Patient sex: M
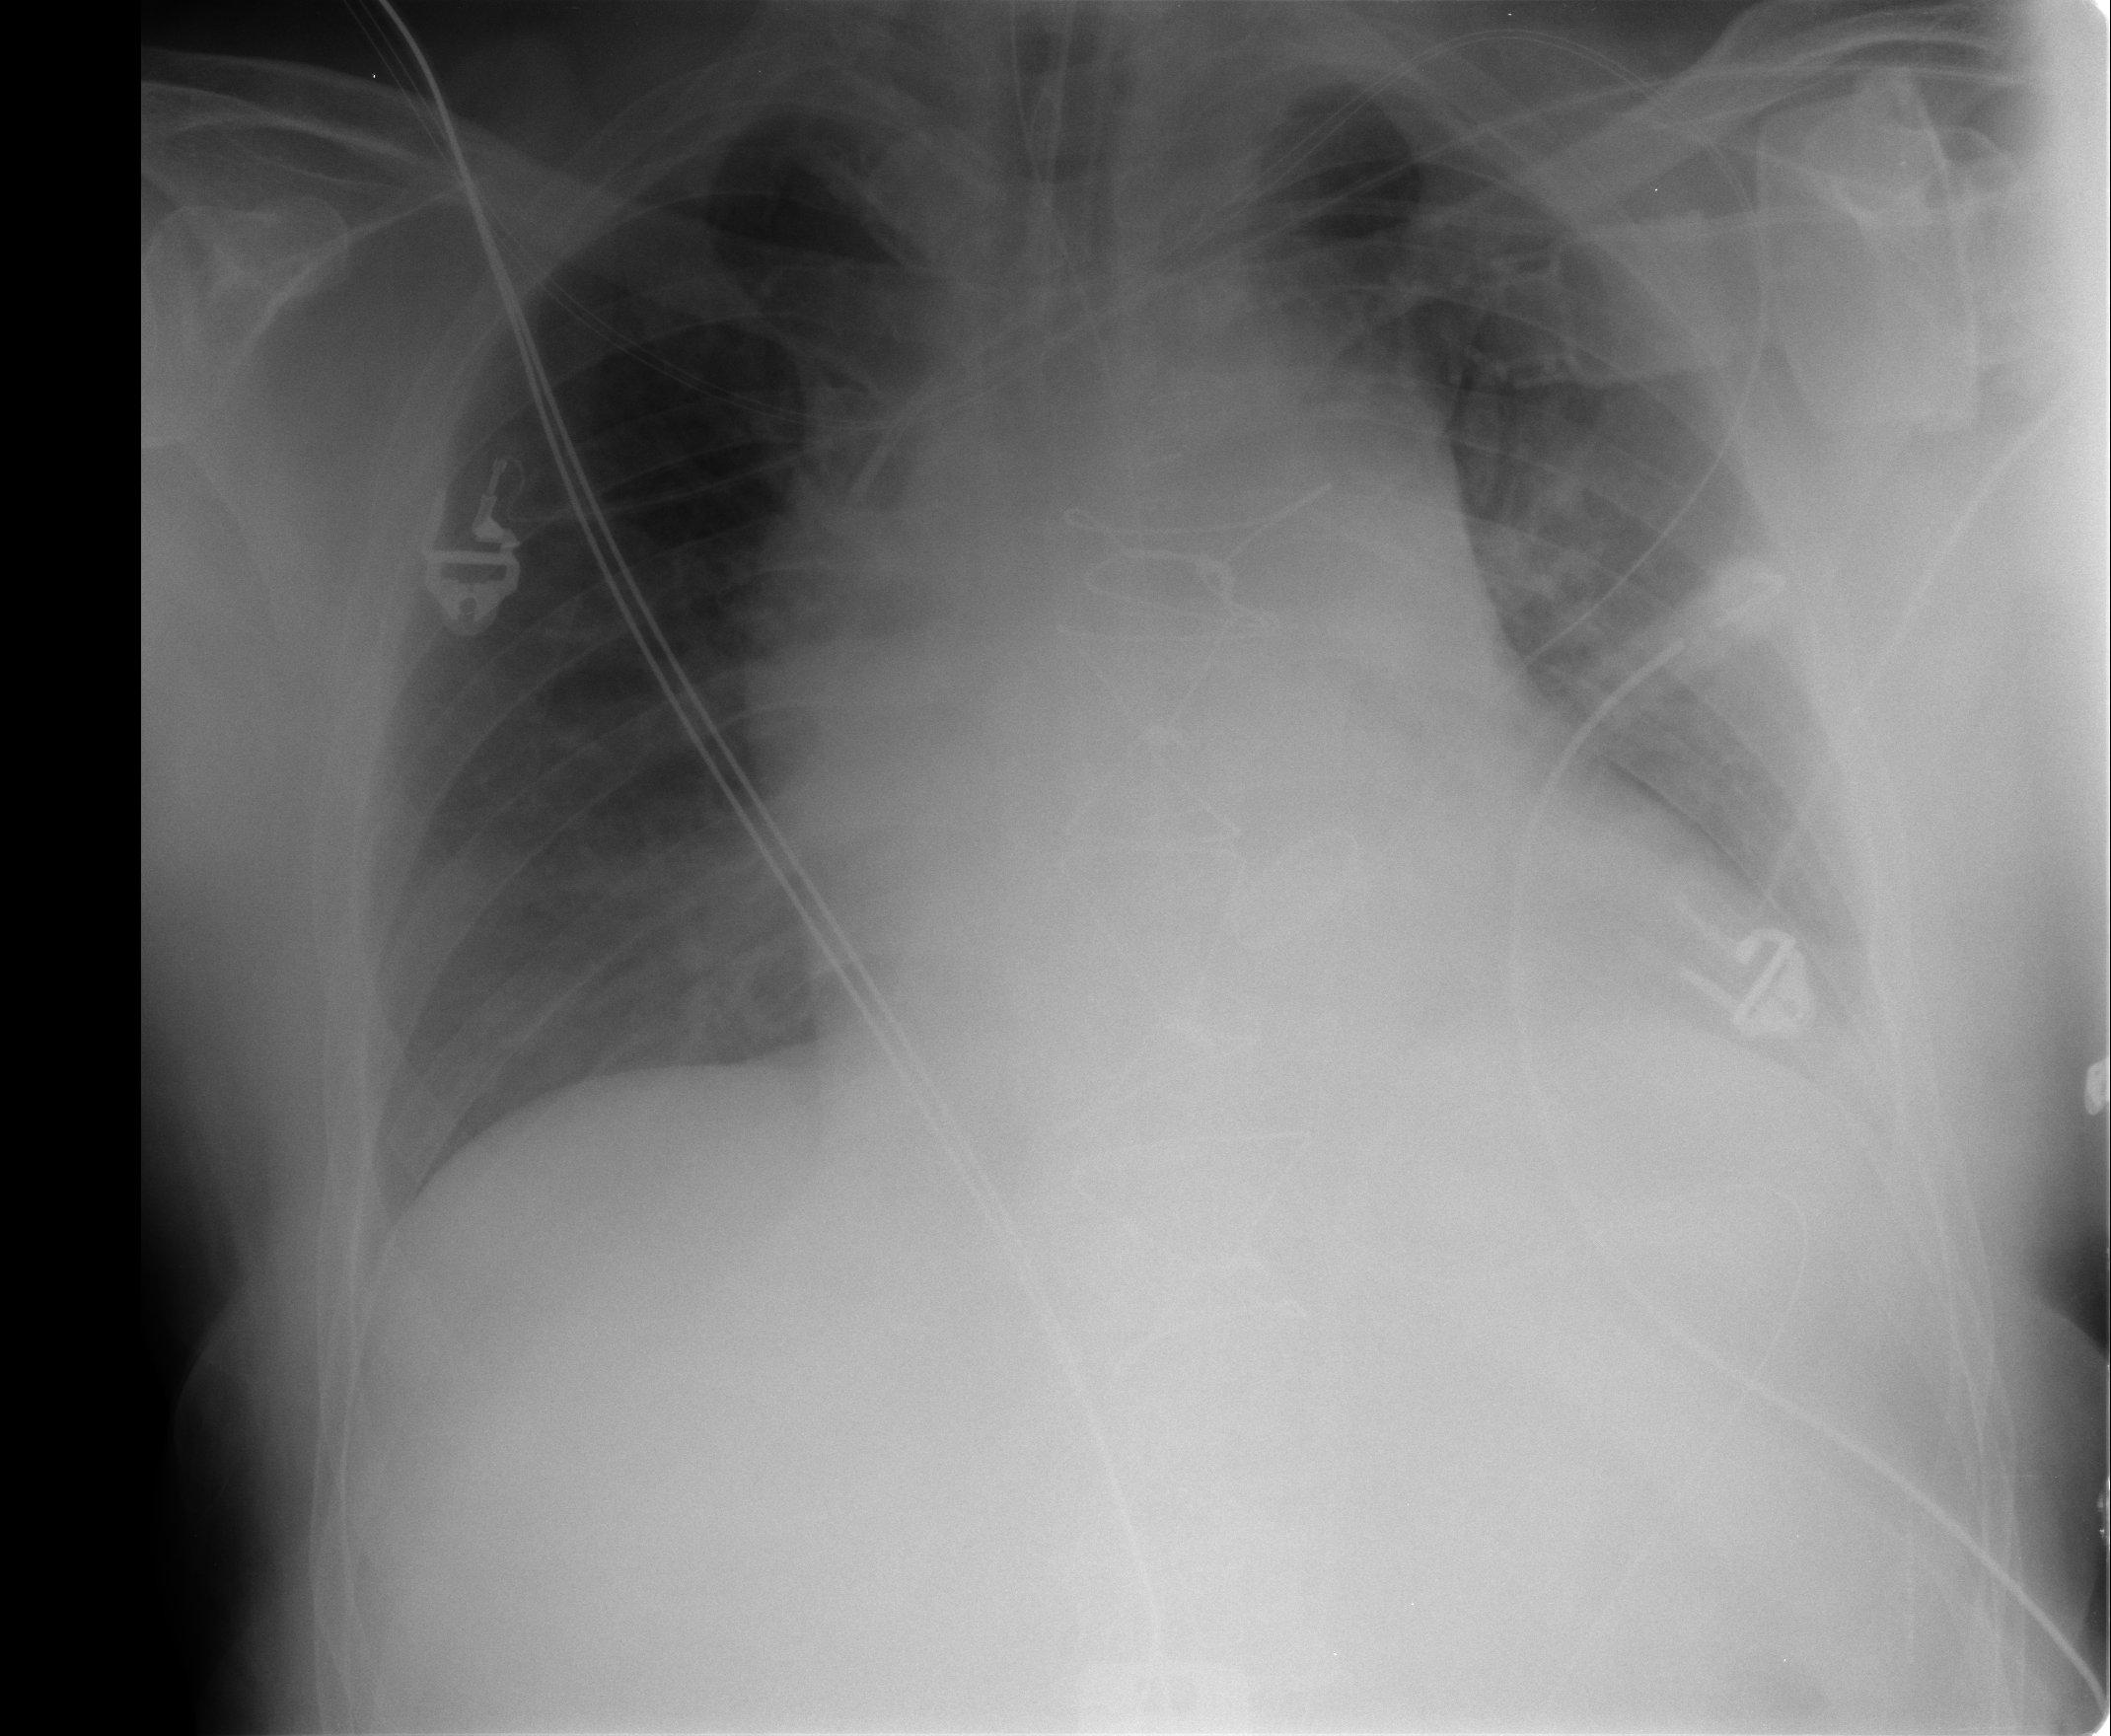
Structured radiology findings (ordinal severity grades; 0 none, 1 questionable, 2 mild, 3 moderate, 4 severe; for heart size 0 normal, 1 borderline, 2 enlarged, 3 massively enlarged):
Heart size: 2
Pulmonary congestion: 1
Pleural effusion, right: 0
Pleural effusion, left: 1
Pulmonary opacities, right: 0
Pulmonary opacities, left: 1
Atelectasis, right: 1
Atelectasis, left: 1